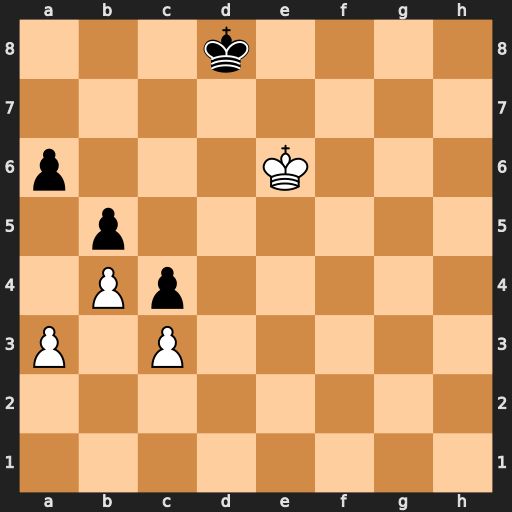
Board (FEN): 3k4/8/p3K3/1p6/1Pp5/P1P5/8/8
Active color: w
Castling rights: -
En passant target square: -
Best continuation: Kd6 Kc8 Kc6